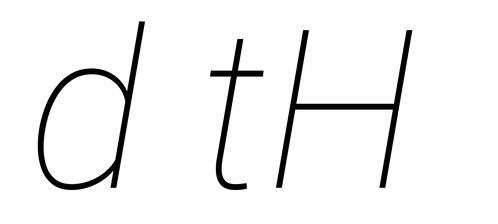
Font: Roboto-Italic_Thin_Italic